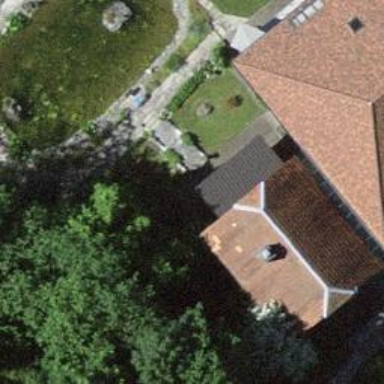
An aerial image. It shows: Residential building.